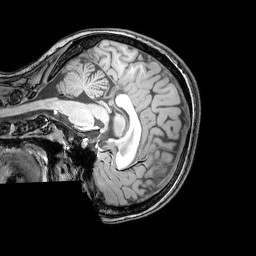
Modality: T1w
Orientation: sagittal
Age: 24
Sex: female
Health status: healthy
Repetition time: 0.081 s
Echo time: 0.037 s